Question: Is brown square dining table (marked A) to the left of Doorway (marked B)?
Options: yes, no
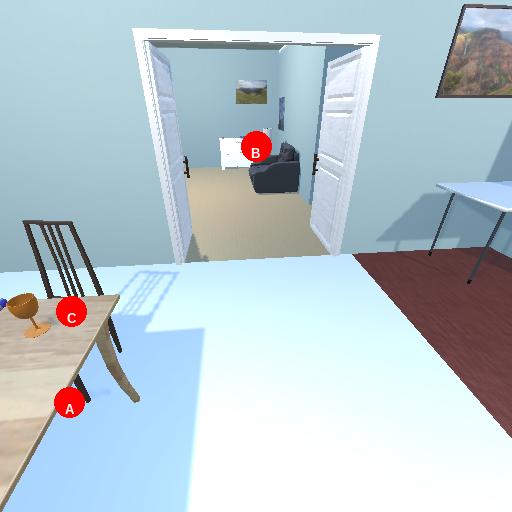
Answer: yes